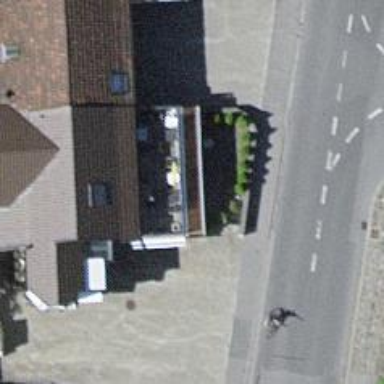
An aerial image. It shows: Café.